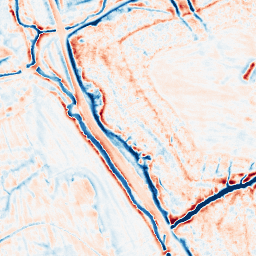
Category: edge_preserving
Decomposition family: bilateral
Decomposition parameters: d: 15
sigma_color: 100
sigma_space: 100
Upsampling method: bicubic
Upsampling parameters: scale: 2
Upsampling scale: 2